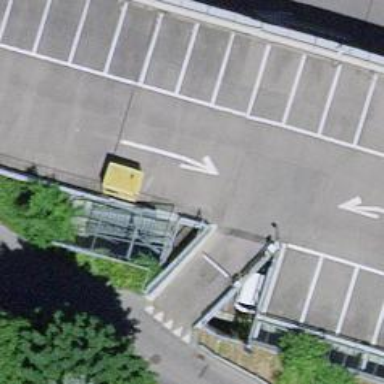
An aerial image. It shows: Parking entrance.